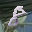
Label: 8